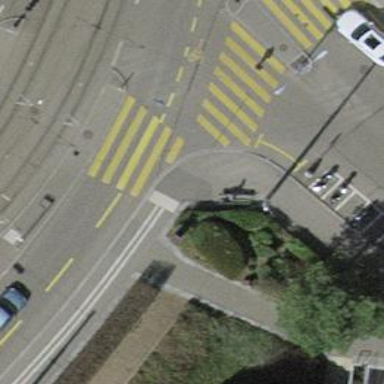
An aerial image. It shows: Kerb barrier.